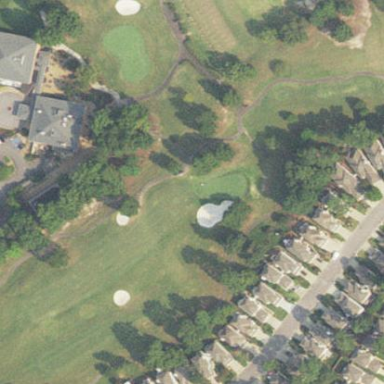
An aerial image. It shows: Golf fairway surrounded by grass.